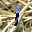
Label: 1